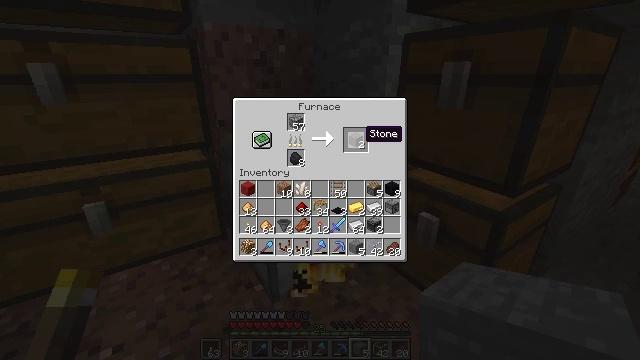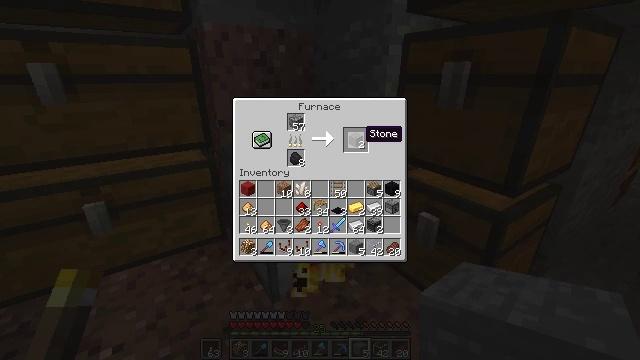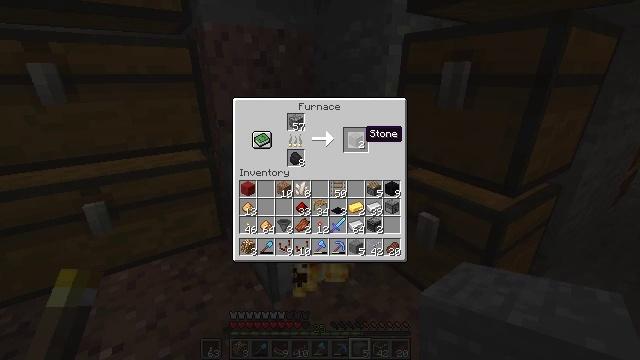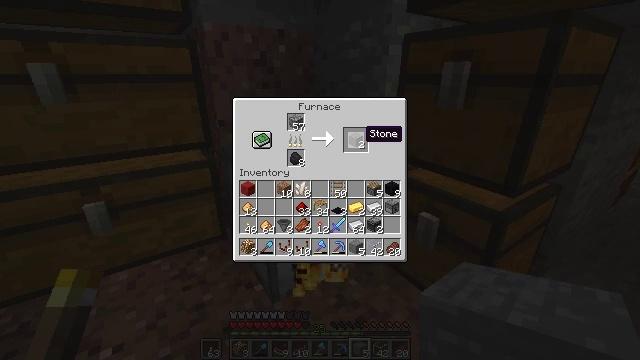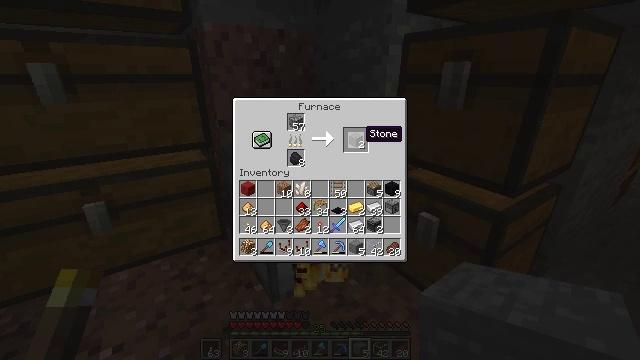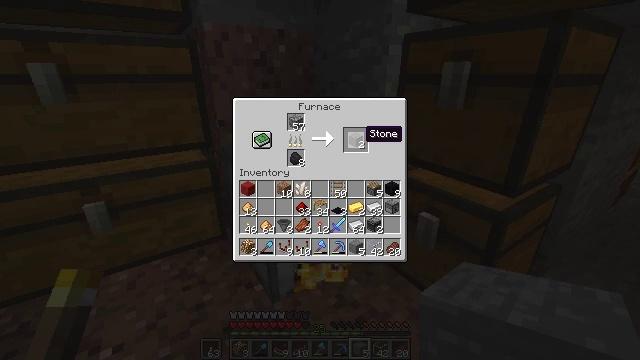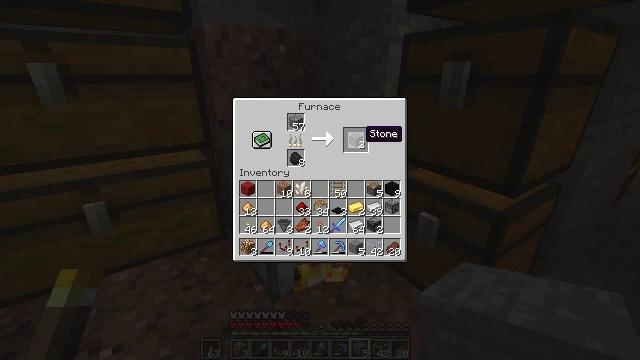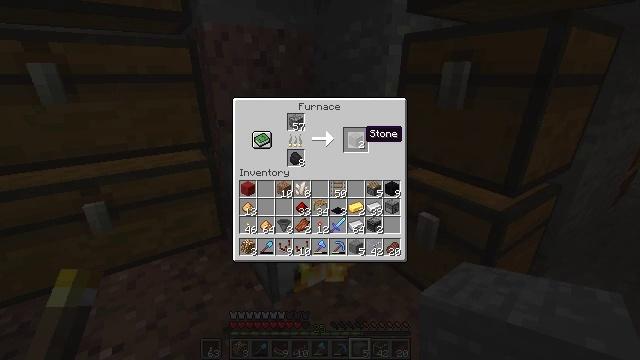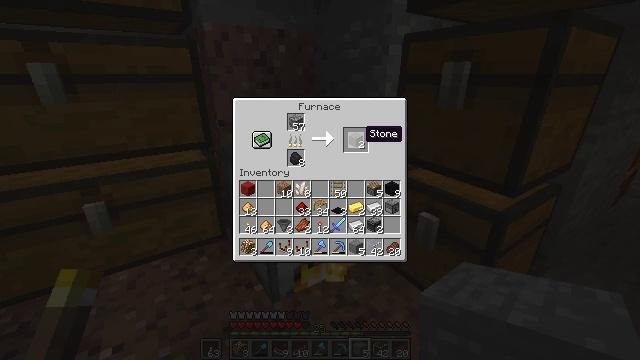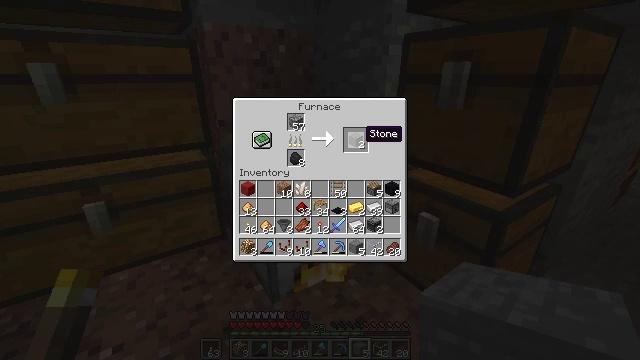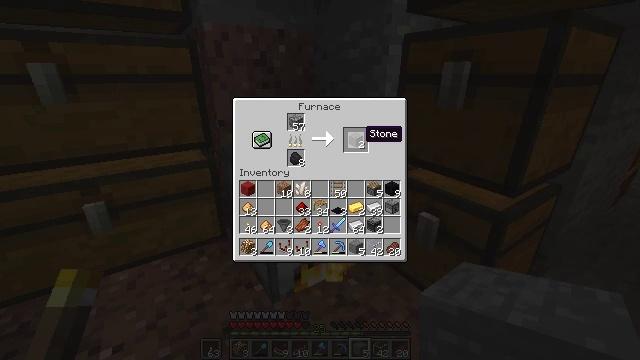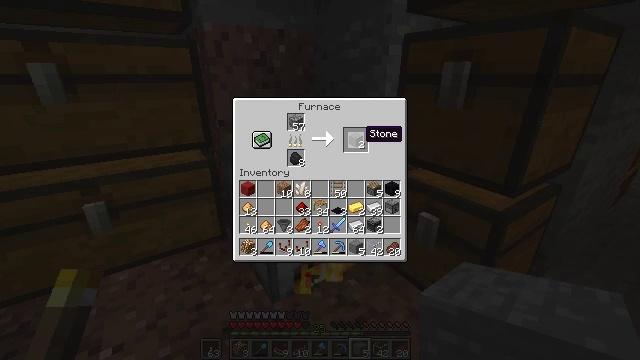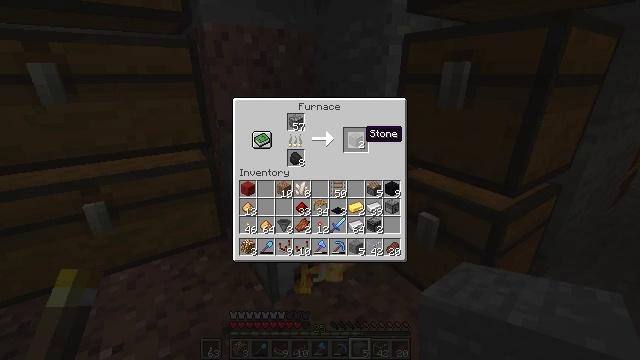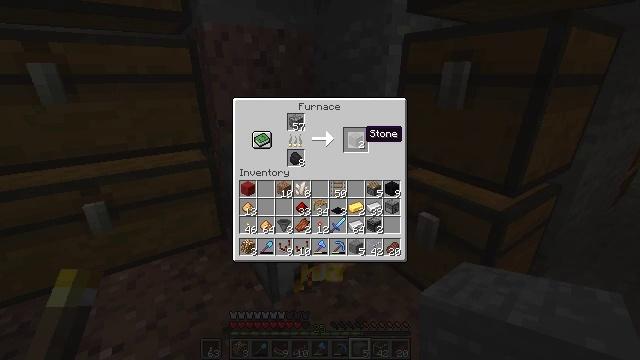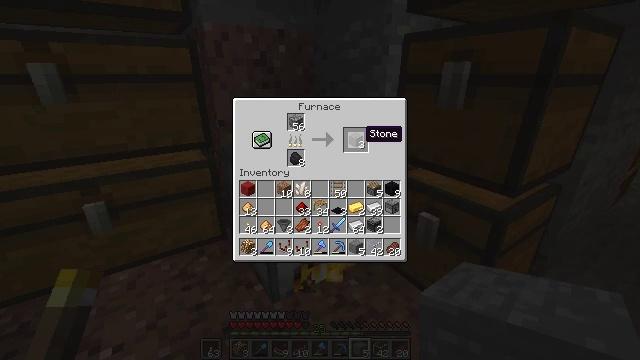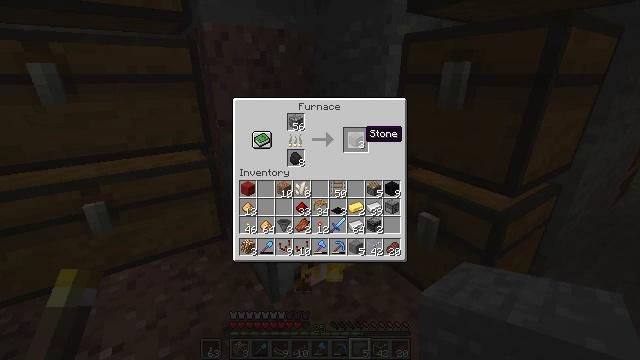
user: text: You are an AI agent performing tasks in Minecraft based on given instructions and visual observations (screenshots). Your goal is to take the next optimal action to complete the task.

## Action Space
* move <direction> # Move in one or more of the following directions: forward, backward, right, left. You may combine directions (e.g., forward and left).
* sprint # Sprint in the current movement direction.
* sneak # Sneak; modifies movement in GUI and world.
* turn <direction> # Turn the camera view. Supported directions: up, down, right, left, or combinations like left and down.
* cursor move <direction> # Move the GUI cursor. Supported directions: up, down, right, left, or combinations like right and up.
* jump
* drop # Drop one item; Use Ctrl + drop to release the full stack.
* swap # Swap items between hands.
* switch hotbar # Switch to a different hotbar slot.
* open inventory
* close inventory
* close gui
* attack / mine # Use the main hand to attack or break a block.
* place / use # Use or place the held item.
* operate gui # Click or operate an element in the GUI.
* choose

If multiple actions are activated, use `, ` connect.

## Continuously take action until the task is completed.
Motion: motion action
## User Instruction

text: Place cobblestone in the furnace to create stone.
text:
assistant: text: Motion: no_op
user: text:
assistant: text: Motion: no_op
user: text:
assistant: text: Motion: no_op
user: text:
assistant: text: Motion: no_op
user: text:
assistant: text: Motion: no_op
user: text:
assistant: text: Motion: no_op
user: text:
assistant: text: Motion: no_op
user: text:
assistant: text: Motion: no_op
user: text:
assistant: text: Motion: no_op
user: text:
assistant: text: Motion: no_op
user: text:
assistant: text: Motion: no_op
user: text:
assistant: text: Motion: no_op
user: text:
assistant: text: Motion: no_op
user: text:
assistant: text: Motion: no_op
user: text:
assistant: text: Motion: no_op
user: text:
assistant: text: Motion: no_op
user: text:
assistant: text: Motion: no_op
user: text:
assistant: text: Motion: no_op
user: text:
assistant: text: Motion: no_op
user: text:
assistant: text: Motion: no_op
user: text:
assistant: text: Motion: no_op
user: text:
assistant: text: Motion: no_op
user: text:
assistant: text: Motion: no_op
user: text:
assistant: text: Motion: no_op
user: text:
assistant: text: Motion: no_op
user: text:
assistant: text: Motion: no_op
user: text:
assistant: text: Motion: no_op
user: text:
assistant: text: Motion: no_op
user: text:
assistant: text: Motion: no_op
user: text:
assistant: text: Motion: no_op